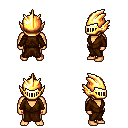
a pixel art fantasy rpg character, male body template, human, tanned skin, brown robe, teal pants, blonde mohawk hairstyle, gold helm, four views (front, back, left, right), 2x2 character sprite sheet, small pixel art, hard edges, no anti-aliasing